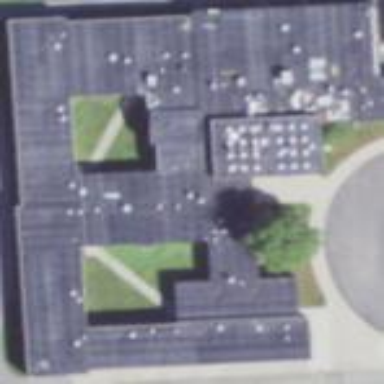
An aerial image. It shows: Part of building is shown in the image.